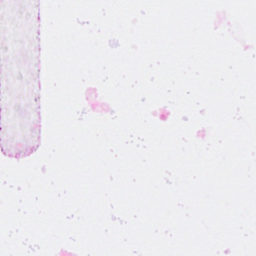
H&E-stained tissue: Breast